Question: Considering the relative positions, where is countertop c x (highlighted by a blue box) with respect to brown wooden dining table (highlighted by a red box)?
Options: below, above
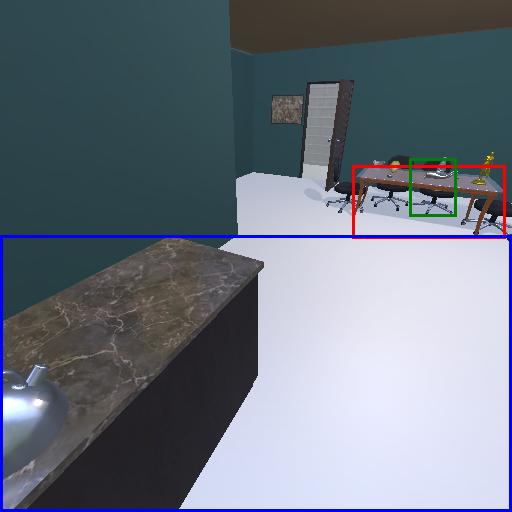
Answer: below